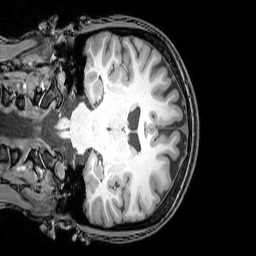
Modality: T1w
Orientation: coronal
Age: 24
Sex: female
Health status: healthy
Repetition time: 0.081 s
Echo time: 0.037 s